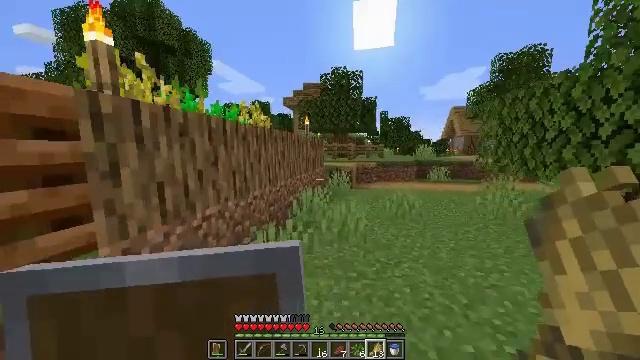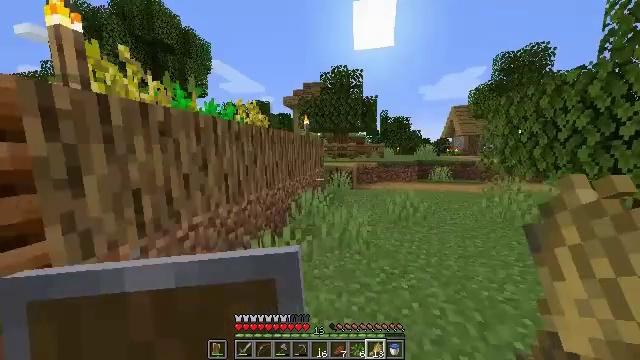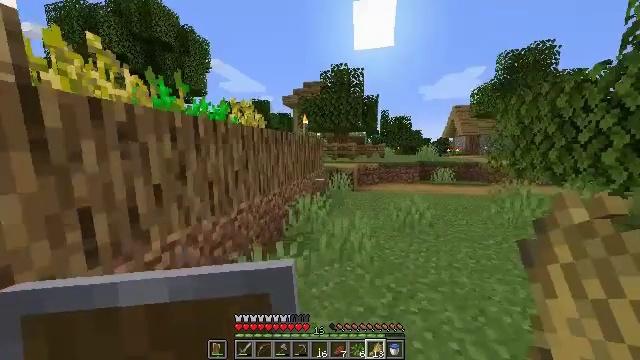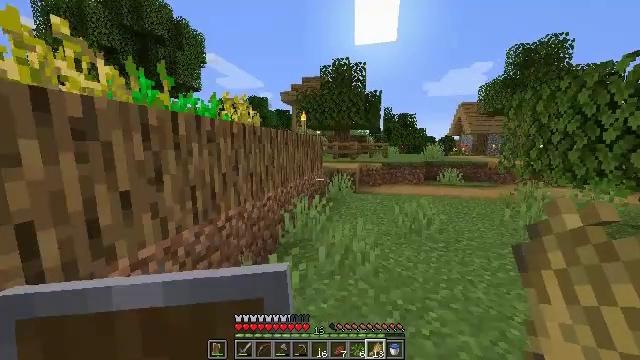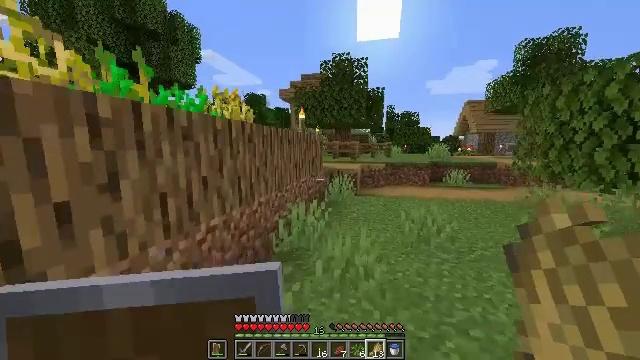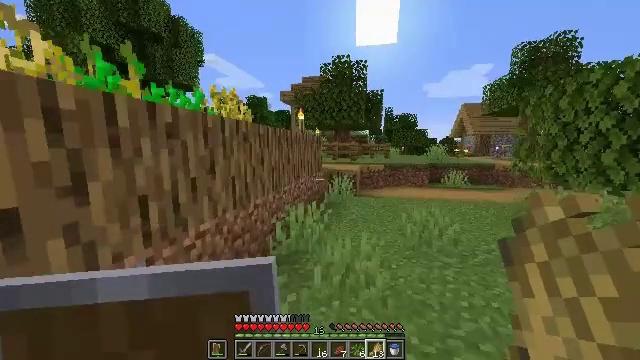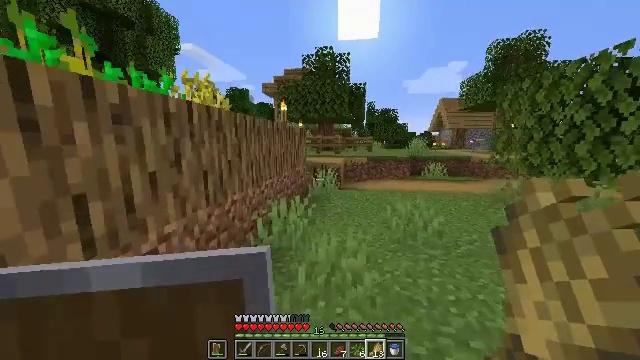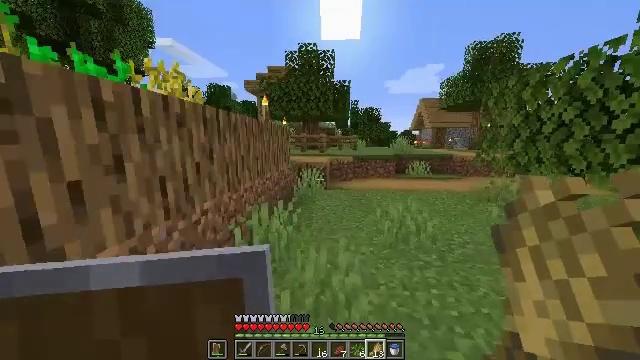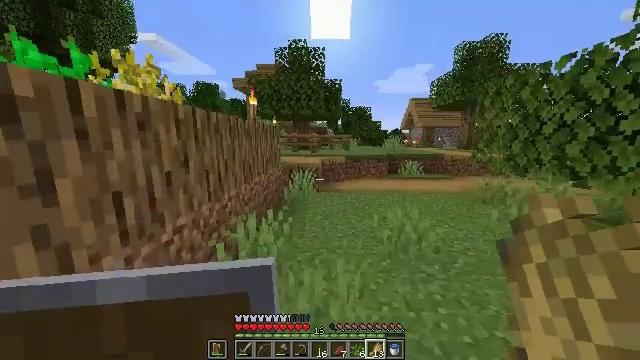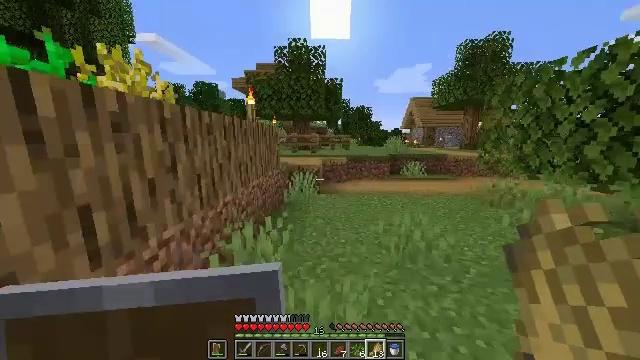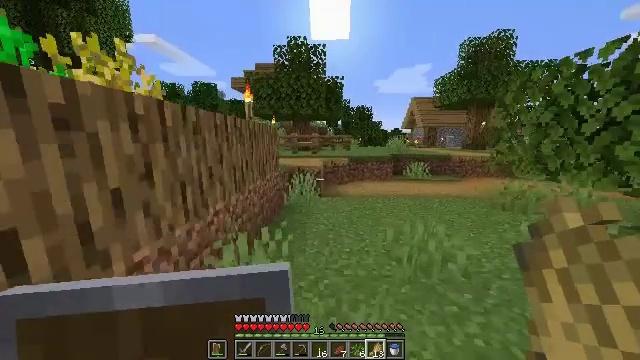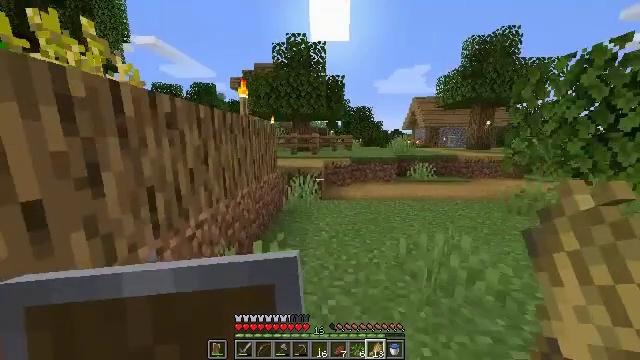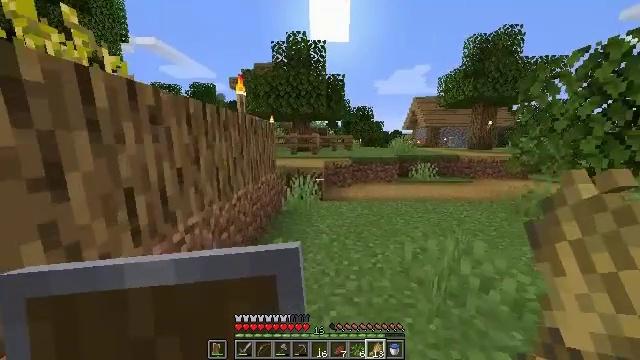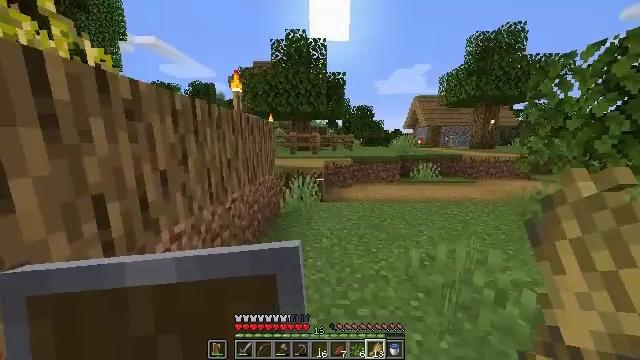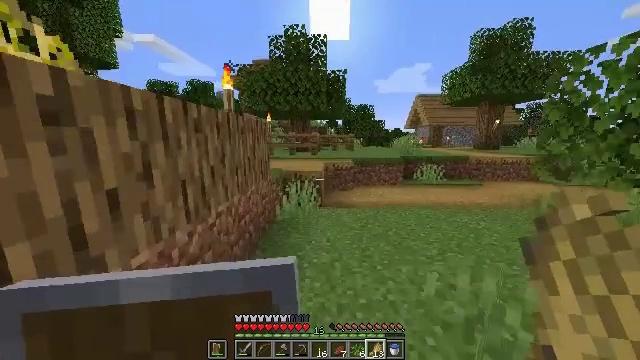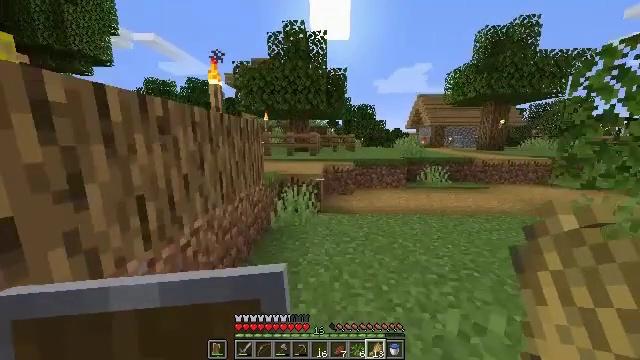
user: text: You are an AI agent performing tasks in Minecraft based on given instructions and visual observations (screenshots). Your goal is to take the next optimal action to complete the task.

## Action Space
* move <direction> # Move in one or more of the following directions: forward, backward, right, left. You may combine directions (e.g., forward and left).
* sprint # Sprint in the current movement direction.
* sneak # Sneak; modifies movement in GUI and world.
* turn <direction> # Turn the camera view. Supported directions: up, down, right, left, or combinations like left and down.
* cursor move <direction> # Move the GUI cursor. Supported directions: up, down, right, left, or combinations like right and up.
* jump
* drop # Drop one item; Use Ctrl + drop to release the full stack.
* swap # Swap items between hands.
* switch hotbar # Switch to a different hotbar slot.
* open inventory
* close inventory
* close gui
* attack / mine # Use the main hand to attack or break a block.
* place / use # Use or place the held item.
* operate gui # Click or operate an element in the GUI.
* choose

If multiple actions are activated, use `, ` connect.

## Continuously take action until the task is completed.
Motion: motion action
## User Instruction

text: Mine the sugar cane near rivers.
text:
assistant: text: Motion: move forward, sprint
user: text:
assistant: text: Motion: move forward, sprint
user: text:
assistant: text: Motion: move forward, sprint
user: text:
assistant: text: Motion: move forward
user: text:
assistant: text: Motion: move forward
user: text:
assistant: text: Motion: move forward, turn right and down
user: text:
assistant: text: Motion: move forward, turn right
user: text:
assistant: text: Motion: move forward, turn right
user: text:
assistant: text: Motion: move forward
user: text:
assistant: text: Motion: move forward
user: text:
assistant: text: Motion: move forward
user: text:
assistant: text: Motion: move forward
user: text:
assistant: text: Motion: move forward
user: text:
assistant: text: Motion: move forward
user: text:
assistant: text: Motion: move forward
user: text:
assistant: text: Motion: move forward, turn left
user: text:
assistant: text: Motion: move forward, turn left
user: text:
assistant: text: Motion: move forward
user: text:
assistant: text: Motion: move forward, turn left and down
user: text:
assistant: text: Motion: move forward, turn left and down
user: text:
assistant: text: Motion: move forward, turn left and down
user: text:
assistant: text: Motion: move forward, turn left
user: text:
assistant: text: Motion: move forward, turn left
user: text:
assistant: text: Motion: move forward
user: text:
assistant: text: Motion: move forward
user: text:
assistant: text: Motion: move forward
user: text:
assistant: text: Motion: move forward, jump
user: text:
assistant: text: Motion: move forward, jump
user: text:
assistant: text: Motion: move forward, jump
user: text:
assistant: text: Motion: move forward, turn left